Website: lowes
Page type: review-order
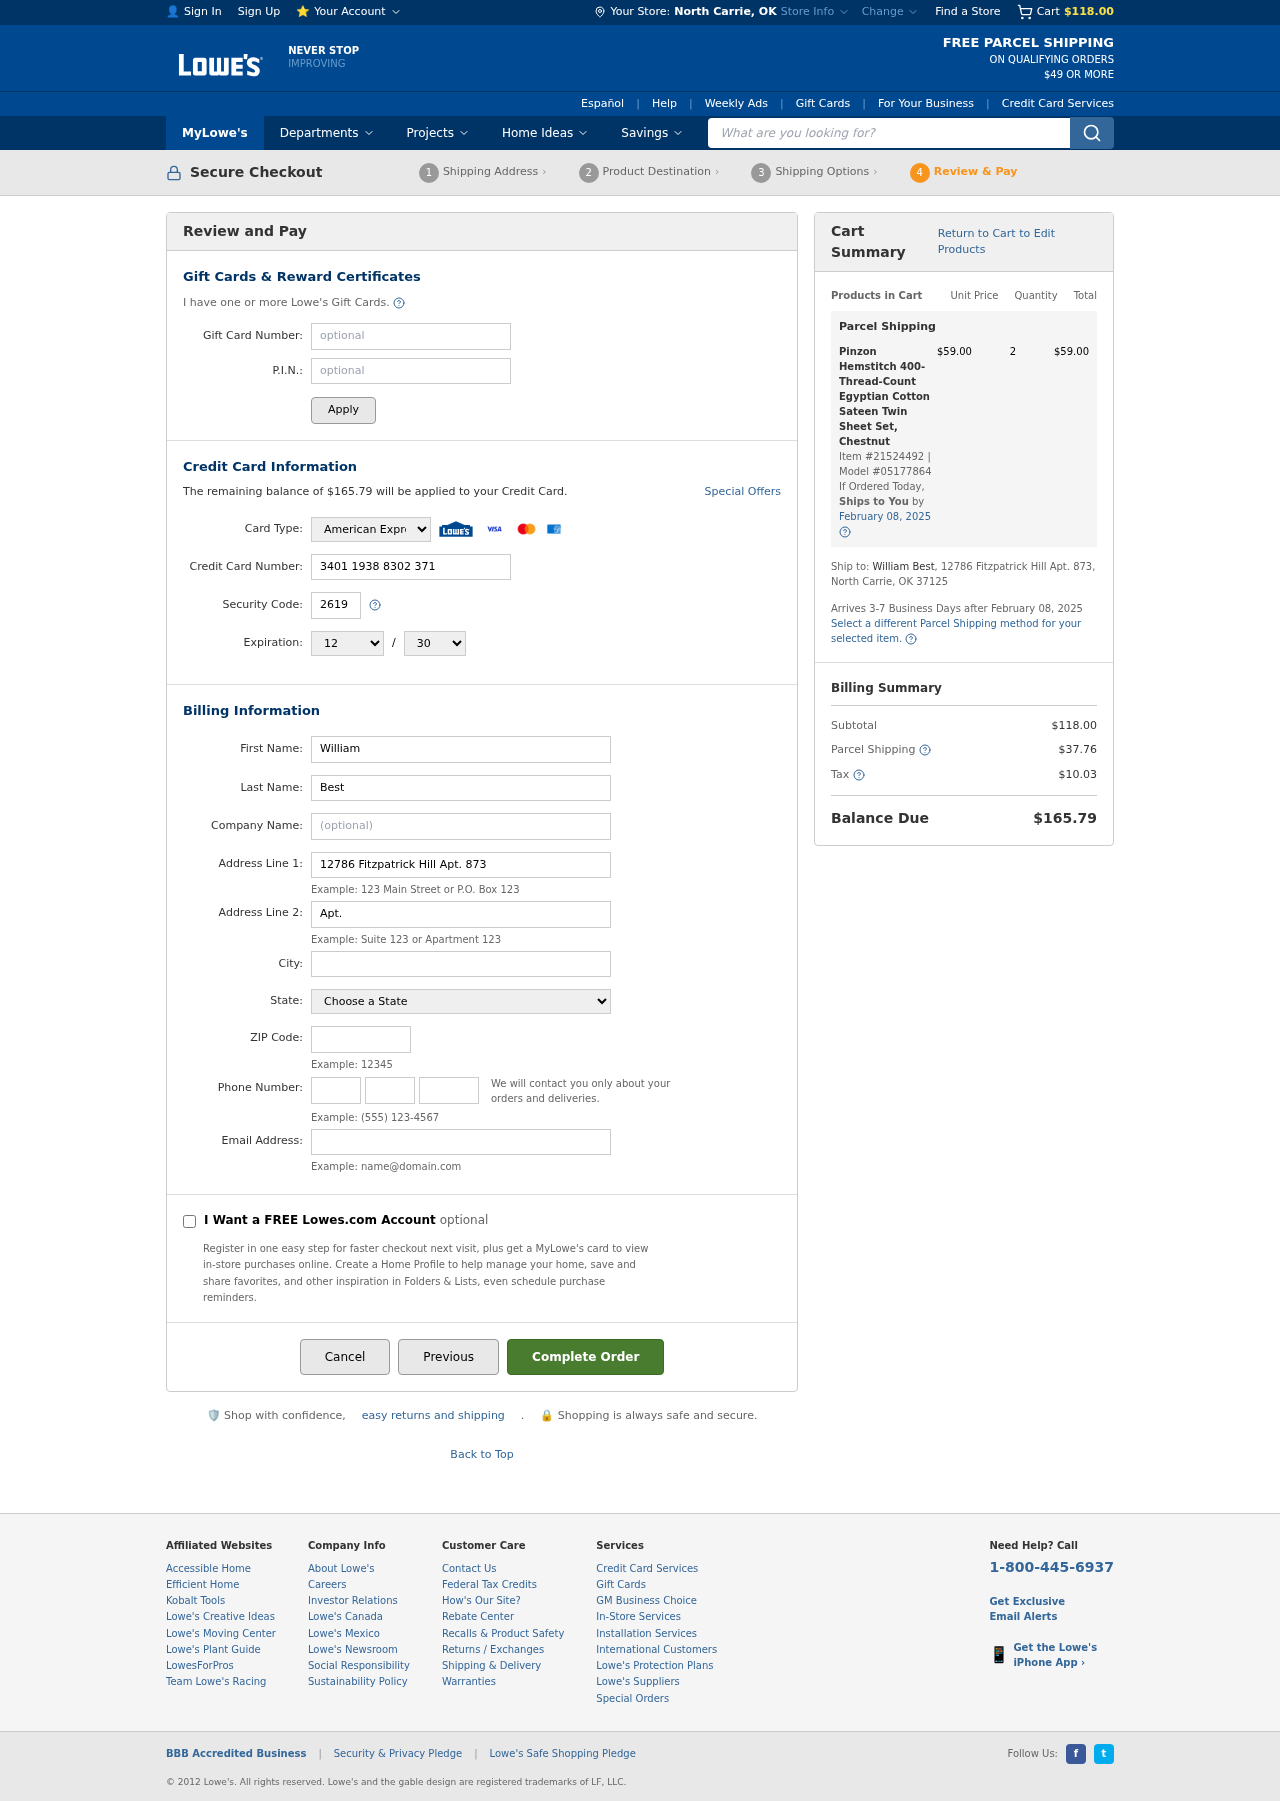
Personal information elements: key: PII_CARD_CVV
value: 2619
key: PII_CARD_EXPIRY_MONTH
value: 12
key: PII_CARD_EXPIRY_YEAR
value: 30
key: PII_CARD_NUMBER
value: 3401 1938 8302 371
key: PII_CARD_TYPE
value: American Express
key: PII_CITY
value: North Carrie
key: PII_CITY_STATE
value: North Carrie, OK
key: PII_EMAIL
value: william_best@hotmail.com
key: PII_FIRSTNAME
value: William
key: PII_LASTNAME
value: Best
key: PII_PHONE_AREA
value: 389
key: PII_PHONE_PREFIX
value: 810
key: PII_PHONE_SUFFIX
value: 0768
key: PII_POSTCODE
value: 37125
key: PII_STATE
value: Oklahoma
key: PII_STREET
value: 12786 Fitzpatrick Hill Apt. 873
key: PII_STREET2
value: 12786 Fitzpatrick Hill Apt. 873
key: PII_STREET2
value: Apt. 575
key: PII_FULLNAME2
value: William Best
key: PII_CITY_STATE_ZIP2
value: North Carrie, OK 37125
Product elements: key: PRODUCT1_NAME
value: Pinzon Hemstitch 400-Thread-Count Egyptian Cotton Sateen Twin Sheet Set, Chestnut
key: PRODUCT1_PRICE
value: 59
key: PRODUCT1_QUANTITY
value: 2
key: PRODUCT1_ITEM_NUMBER
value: Item #21524492
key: PRODUCT1_MODEL_NUMBER
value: Model #05177864
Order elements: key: ORDER_SUBTOTAL
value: $118.00
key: ORDER_BALANCE_DUE
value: $165.79
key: ORDER_SHIPPING_DATE
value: February 08, 2025
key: ORDER_ITEM_TOTAL
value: $59.00
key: ORDER_SHIPPING_DATE2
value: February 08, 2025
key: ORDER_SHIPPING_COST
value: $37.76
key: ORDER_TAX
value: $10.03
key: ORDER_TOTAL
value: $165.79
Search elements: key: HEADER_SEARCH
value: What are you looking for?